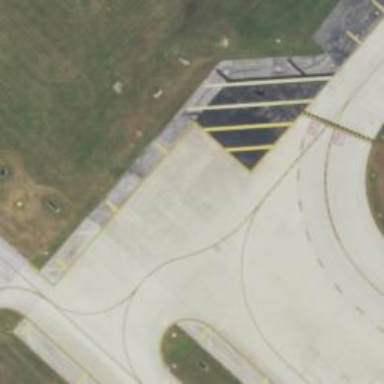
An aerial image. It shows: View of taxiway at the airport.